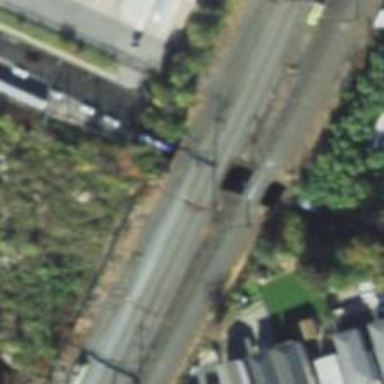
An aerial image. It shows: Bridge with electrified railway tracks featuring contact line.